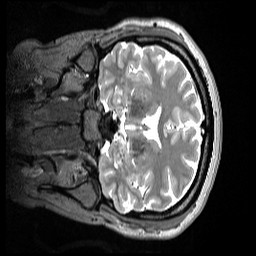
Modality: T2w
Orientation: coronal
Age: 33
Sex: female
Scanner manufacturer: siemens
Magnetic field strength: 3 T
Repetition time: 3.2 s
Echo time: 0.412 s